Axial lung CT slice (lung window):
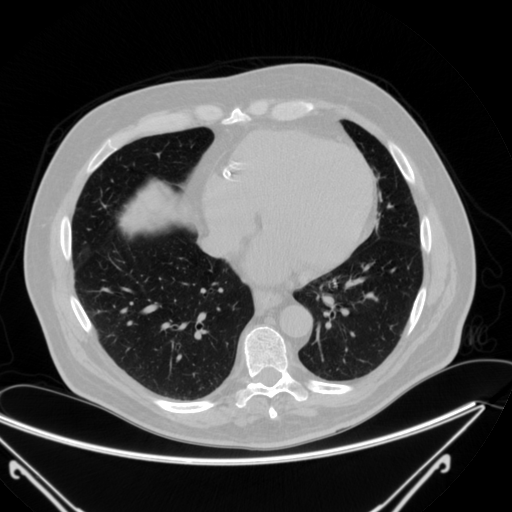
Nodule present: no